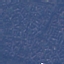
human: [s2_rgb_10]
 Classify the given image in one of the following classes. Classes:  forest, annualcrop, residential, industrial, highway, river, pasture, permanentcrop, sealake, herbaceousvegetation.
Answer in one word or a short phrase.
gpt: Residential